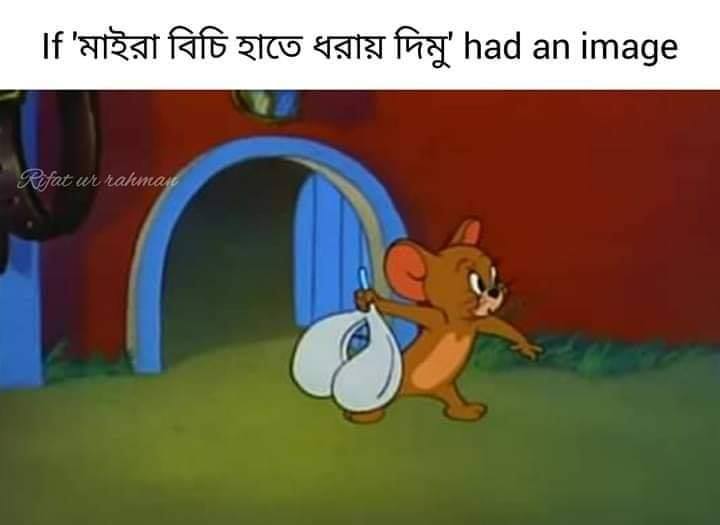
Caption: If 'মাইরা বিচি হাতে ধরায় দিমু'  had an image
Label: non-hate